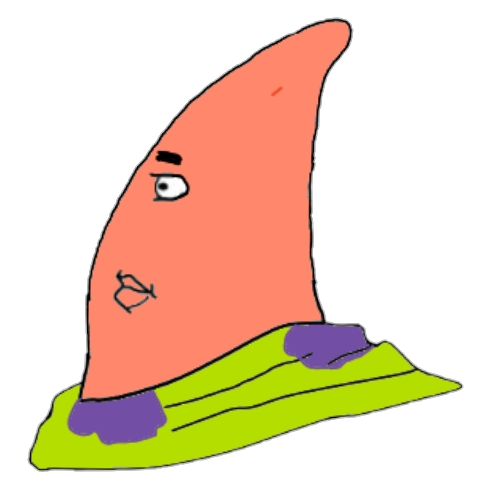
Label: 4_Yes_Chad